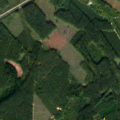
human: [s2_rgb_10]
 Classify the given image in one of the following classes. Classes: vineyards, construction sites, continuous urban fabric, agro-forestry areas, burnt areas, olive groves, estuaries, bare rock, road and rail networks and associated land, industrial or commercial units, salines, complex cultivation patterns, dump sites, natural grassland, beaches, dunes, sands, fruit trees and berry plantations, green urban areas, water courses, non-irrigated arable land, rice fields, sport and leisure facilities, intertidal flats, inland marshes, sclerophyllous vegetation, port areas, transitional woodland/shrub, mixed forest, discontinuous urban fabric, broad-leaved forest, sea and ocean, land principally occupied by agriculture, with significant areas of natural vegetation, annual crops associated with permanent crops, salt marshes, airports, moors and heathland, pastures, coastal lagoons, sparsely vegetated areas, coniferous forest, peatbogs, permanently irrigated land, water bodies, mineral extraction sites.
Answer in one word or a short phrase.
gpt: coniferous forest, mixed forest, transitional woodland/shrub